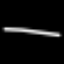
Label: line